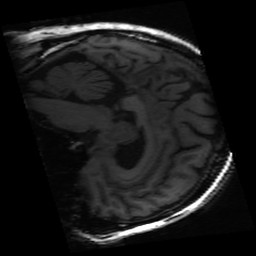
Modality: inplaneT1
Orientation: sagittal